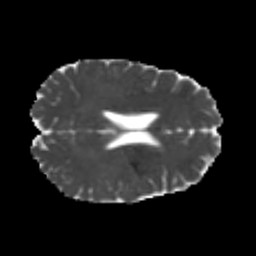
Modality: MD
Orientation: axial
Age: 25
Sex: male
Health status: healthy
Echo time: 0.074 s